Question: This is my root structure:

And under the folder css, I have the file style.css
I load my CSS file like this:
'''
<link rel="stylesheet" href="<?php print asset_url()?>css/style.css">
'''
I created a helper asset_url_helper that has this function:
'''
<?php if ( ! defined('BASEPATH')) exit('No direct script access allowed');
if ( ! function_exists('asset_url()')) {
function asset_url()
{
return base_url().'assets/';
}
}
'''
And my .htacces file:
'''
Deny from all
RewriteEngine on
RewriteCond $1 !^(index\.php|images|assets|robots\.txt)
RewriteRule ^(.*)$ /index.php/$1 [L]
'''
Loading the CSS file works like a charm, thats no problem.
Now I want to call a background image from my style CSS something like this:
'''
body {
background-image: url('/assets/img/bg-admin.jpg');
}
'''
But this doesn't work
Can someone tell me how I call the image file from CSS?
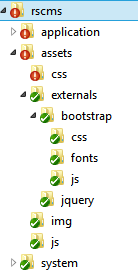
Answer: 'background-image: url()' in CSS works relatively.
Try this:
'''
body {
background-image: url('../img/bg-admin.jpg');
}
'''
This is assuming that your css file is in assets/css and not a sub folder of it.
Hope this helps!